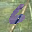
Label: 6